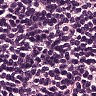
Metastatic tissue present: no